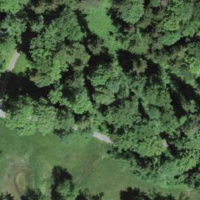
EUNIS habitat code: 41
Species observed at this site:
Melittis melissophyllum